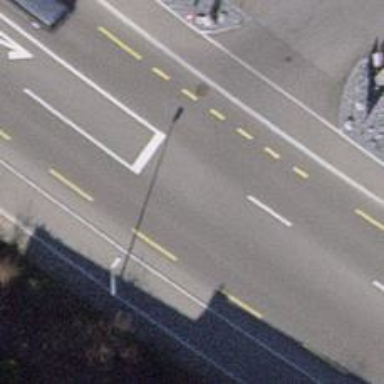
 with designated cycle lane on both sides."